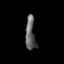
Tissue: skin
Cell type: Epithelial cells
Senescence score: 0.7325
Nuclear area (px): 321
Mean DAPI intensity: 99.651